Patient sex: F
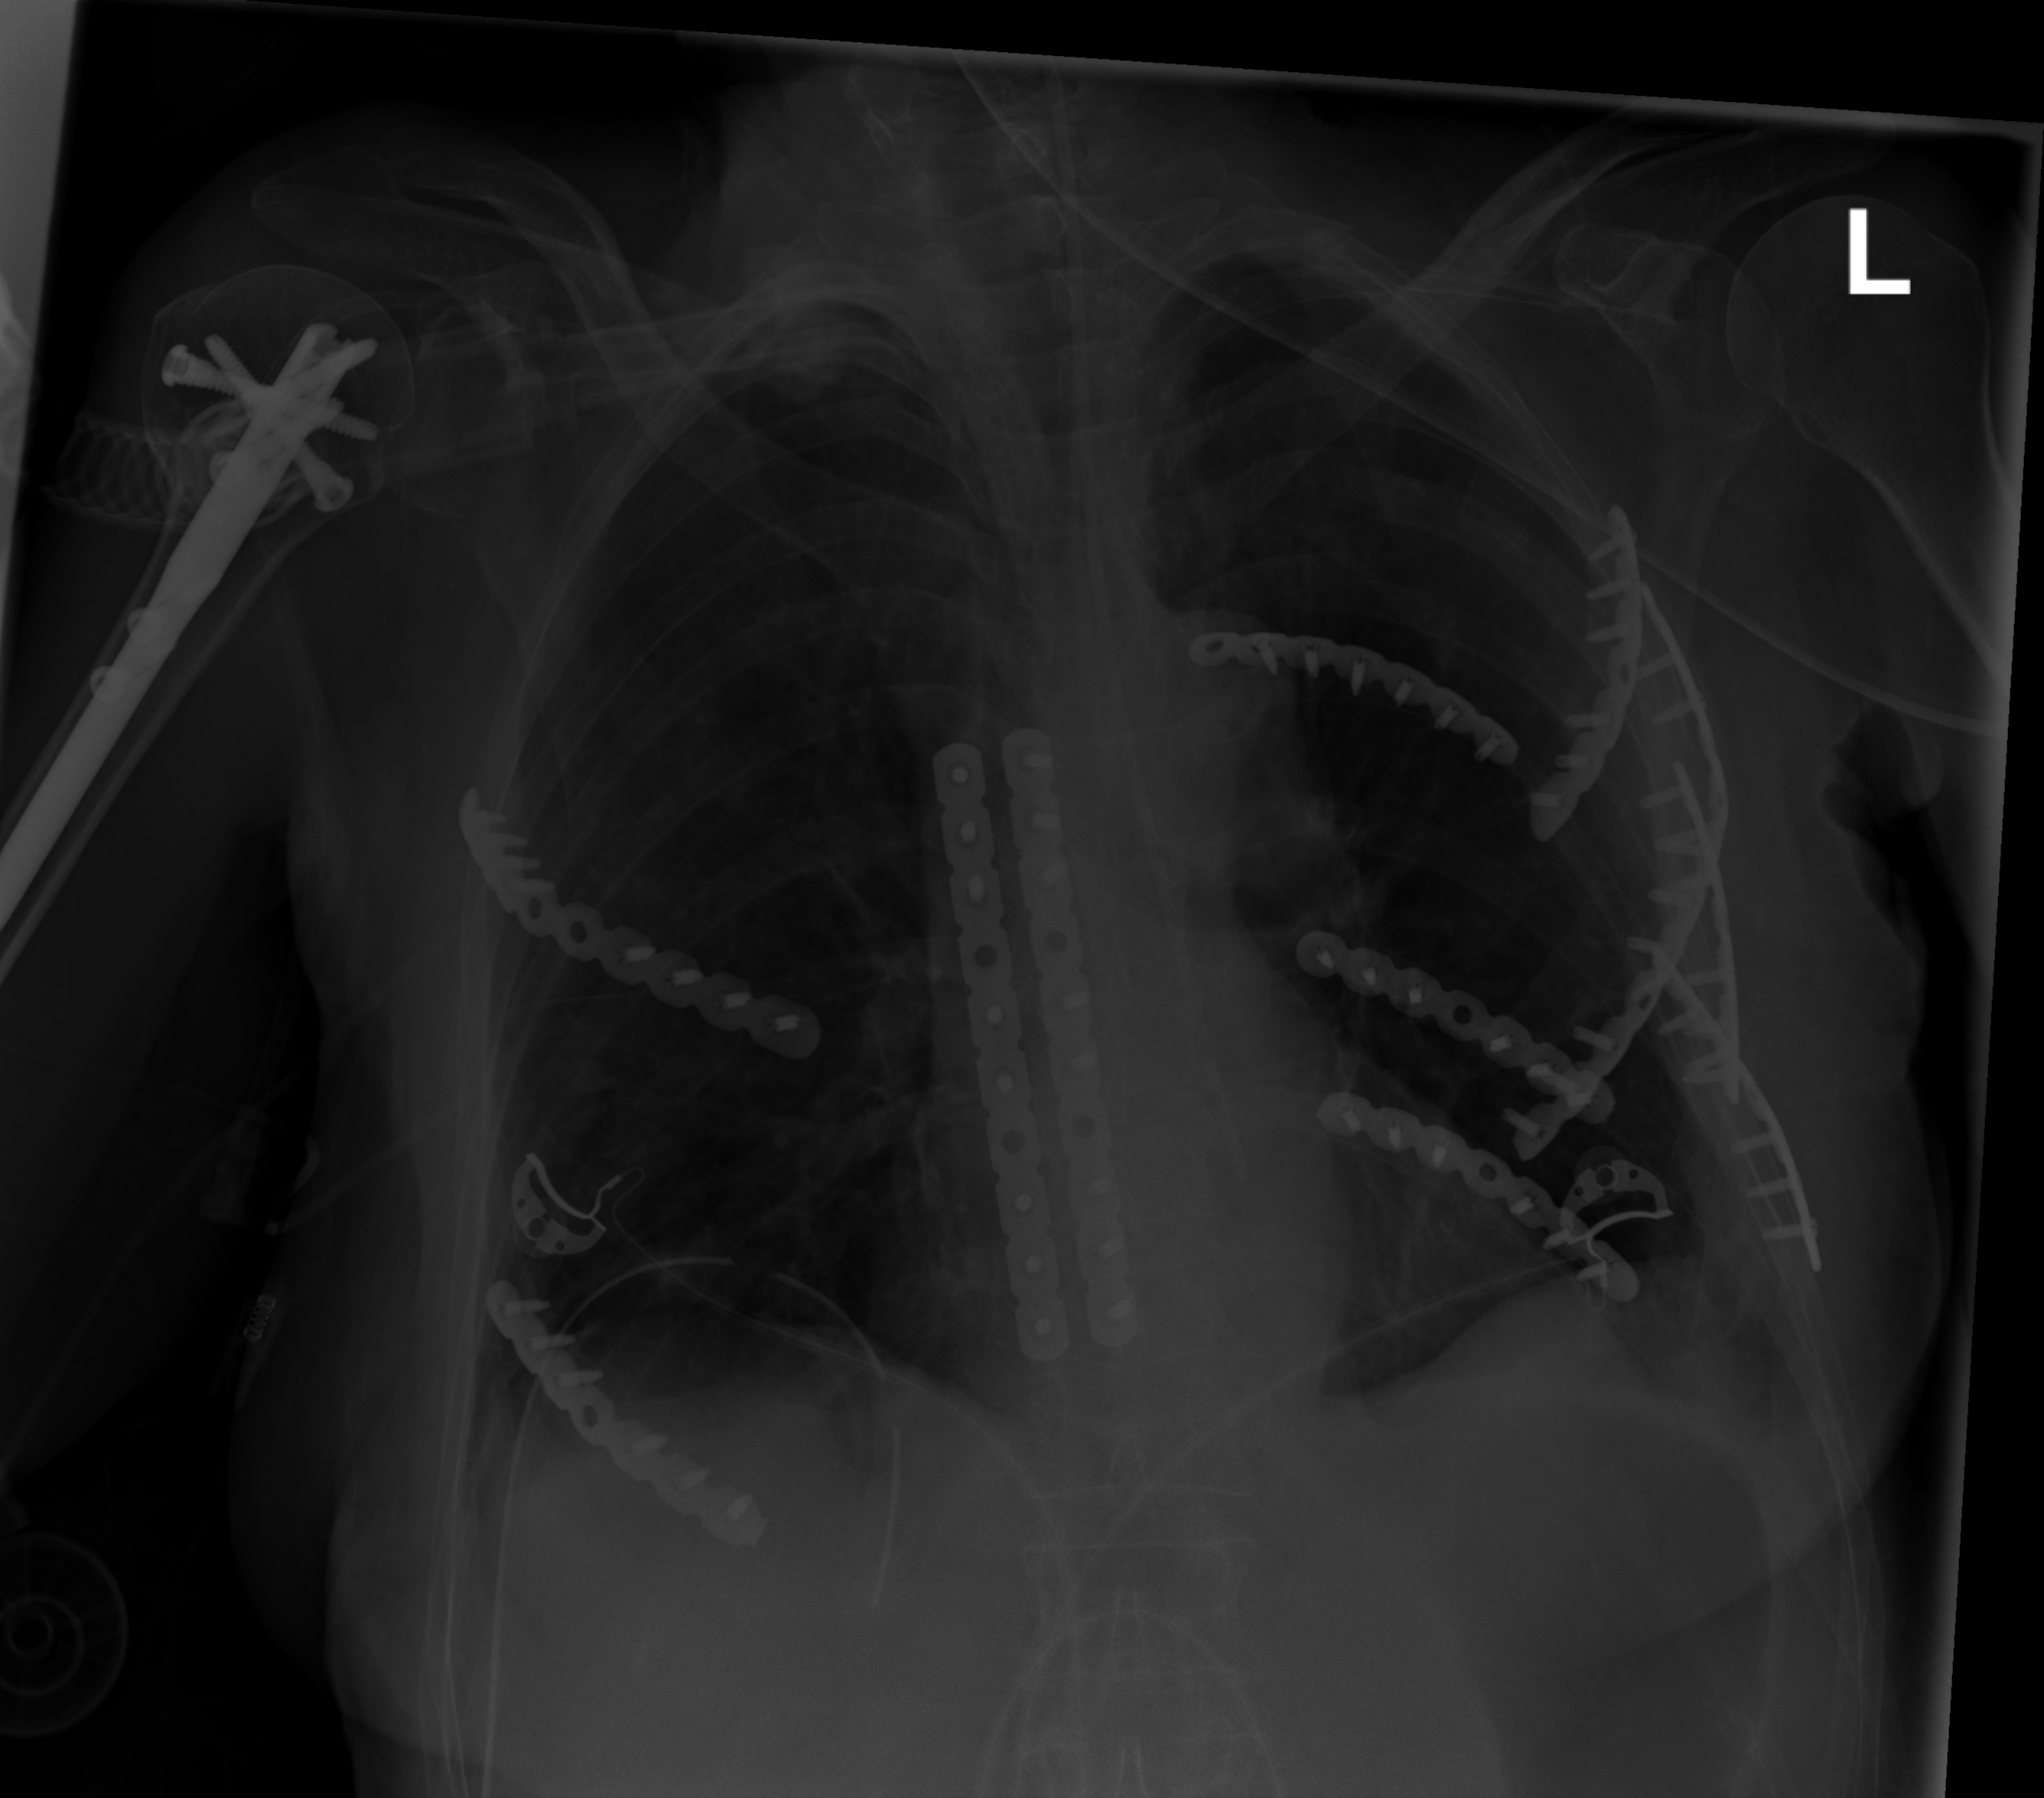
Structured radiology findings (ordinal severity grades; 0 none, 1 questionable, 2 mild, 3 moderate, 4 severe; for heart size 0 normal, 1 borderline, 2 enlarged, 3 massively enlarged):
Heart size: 0
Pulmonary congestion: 0
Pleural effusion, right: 1
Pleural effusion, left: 2
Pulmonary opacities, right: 0
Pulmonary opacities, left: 0
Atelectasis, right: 0
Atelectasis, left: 0